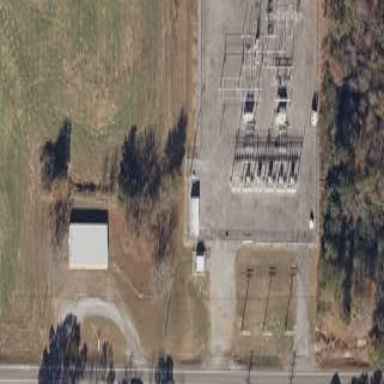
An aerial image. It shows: Outdoor distribution-level power substation enclosed by fence.